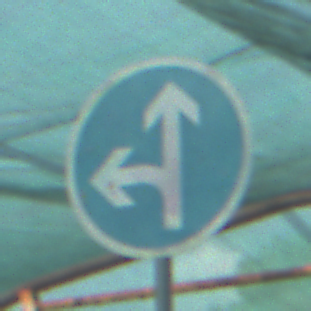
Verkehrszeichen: VorgeschriebeneFahrtrichtungGeradeausOderLinks
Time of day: MorningAfternoon
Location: Roofed (Special)
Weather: PartlyCloudy
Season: NotSpecified
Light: Natural